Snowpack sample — Buffalo Mountain, Silverthorne, Colorado, USA (1/25/25, 10:11 AM MST)
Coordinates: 39.6222, -106.1139
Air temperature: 22 °F
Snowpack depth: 110 cm
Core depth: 30 cm
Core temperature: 42.8 °F
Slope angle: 12°, slope face: 102°
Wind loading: high
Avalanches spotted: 0
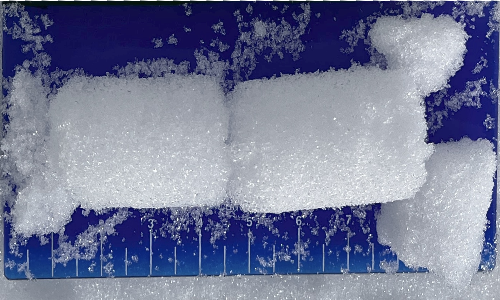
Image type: core
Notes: No avalanches nearby, collected on the outskirts of a fire break 15 meters from the treeline, on way to Buffalo and Red Mountain